Question: How can I draw boxes of div sections without using the table border element? So far, my website has been like this:

But for every piece of line, I have to write a element, which is not my aim actually. I just want a border without having to use this element.
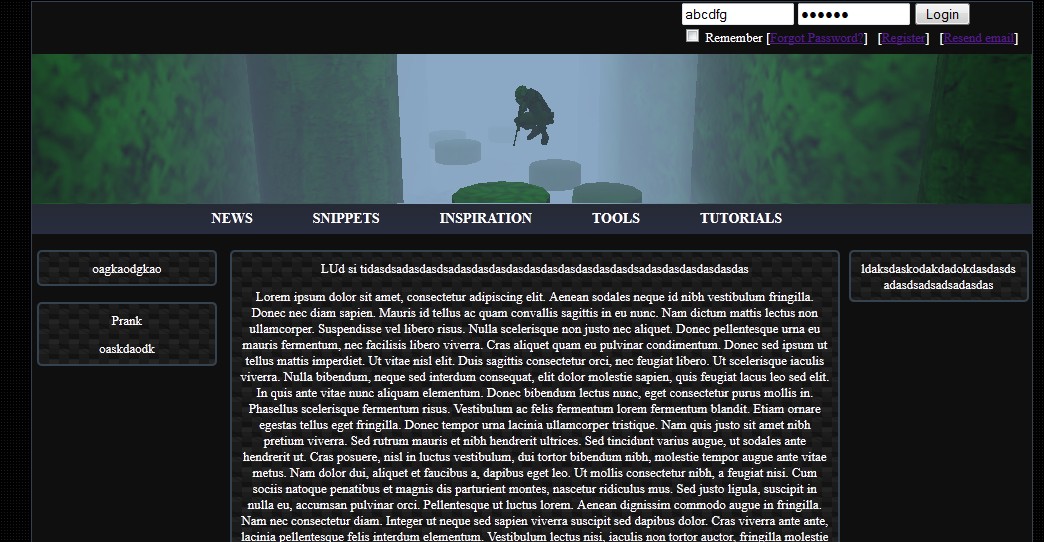
Answer: Difficult to know exactly what you want without an example of your code, but see this <URL>. Is that what you're looking for? Similar to kr neki res's answer, but uses classes instead, as then this border isn't applied to all of your divs, and you can pick and choose which divs you want to add the border to by setting their class to the same thing. Code for this JSFiddle:
HTML:
'''
<div class="box">I'm in a box</div>
<div class="box">I'm in a box2</div>
'''
CSS:
'''
.box
{
border: 1px solid #000;
width: 100px;
height: 100px;
margin: 10px;
}
'''
You can also have the boxes float beside each other like in this other <URL>, by adding this to your CSS:
CSS:
'''
float: left;
'''